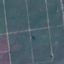
Label: PermanentCrop